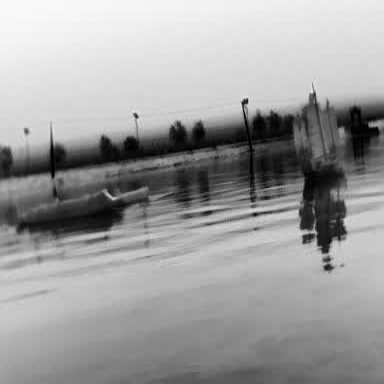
There are three objects shown in the infrared image, including a container_ship, a liner, and a sailboat.